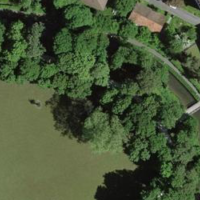
EUNIS habitat code: 53
Species observed at this site:
Anas platyrhynchos